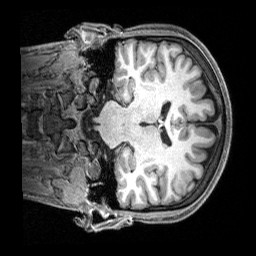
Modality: T1w
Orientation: coronal
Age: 21
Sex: male
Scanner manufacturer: siemens
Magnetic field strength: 3 T
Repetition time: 2.4 s
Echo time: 0.00256 s